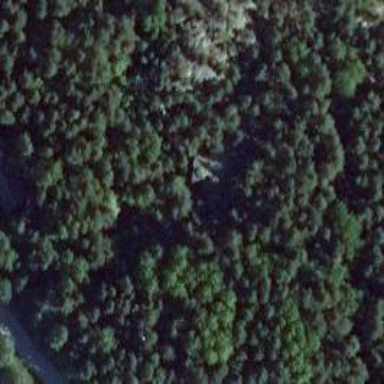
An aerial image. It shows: Cliff in nature.